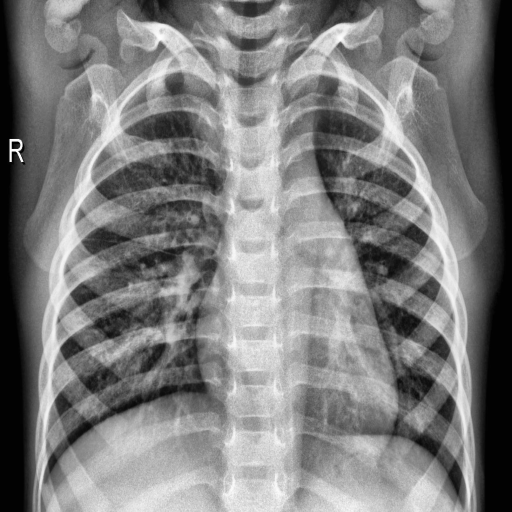
Finding: NORMAL